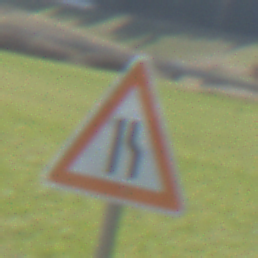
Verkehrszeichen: EinseitigVerengteFahrbahnRechts
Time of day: MorningAfternoon
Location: Outdoor (Nature)
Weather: PartlyCloudy
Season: NotSpecified
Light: Natural